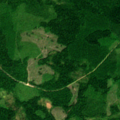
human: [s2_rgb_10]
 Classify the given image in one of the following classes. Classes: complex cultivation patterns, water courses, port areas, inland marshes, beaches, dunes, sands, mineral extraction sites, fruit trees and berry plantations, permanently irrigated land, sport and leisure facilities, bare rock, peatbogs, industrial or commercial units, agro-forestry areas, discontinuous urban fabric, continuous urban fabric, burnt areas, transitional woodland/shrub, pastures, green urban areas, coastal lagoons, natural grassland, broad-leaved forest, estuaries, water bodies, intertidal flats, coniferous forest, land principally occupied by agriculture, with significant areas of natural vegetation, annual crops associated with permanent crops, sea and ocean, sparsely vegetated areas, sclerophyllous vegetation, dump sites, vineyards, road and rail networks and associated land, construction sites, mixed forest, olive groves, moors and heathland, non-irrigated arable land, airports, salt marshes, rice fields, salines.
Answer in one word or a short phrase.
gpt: mixed forest